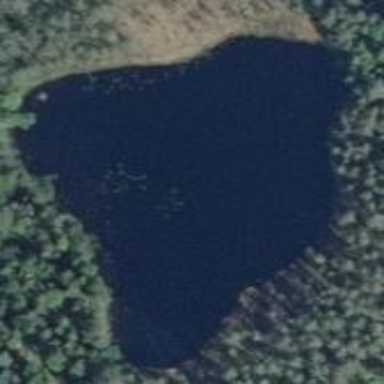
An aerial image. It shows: Pond with natural water.